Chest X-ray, AP view. Patient: 49 years old, sex M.
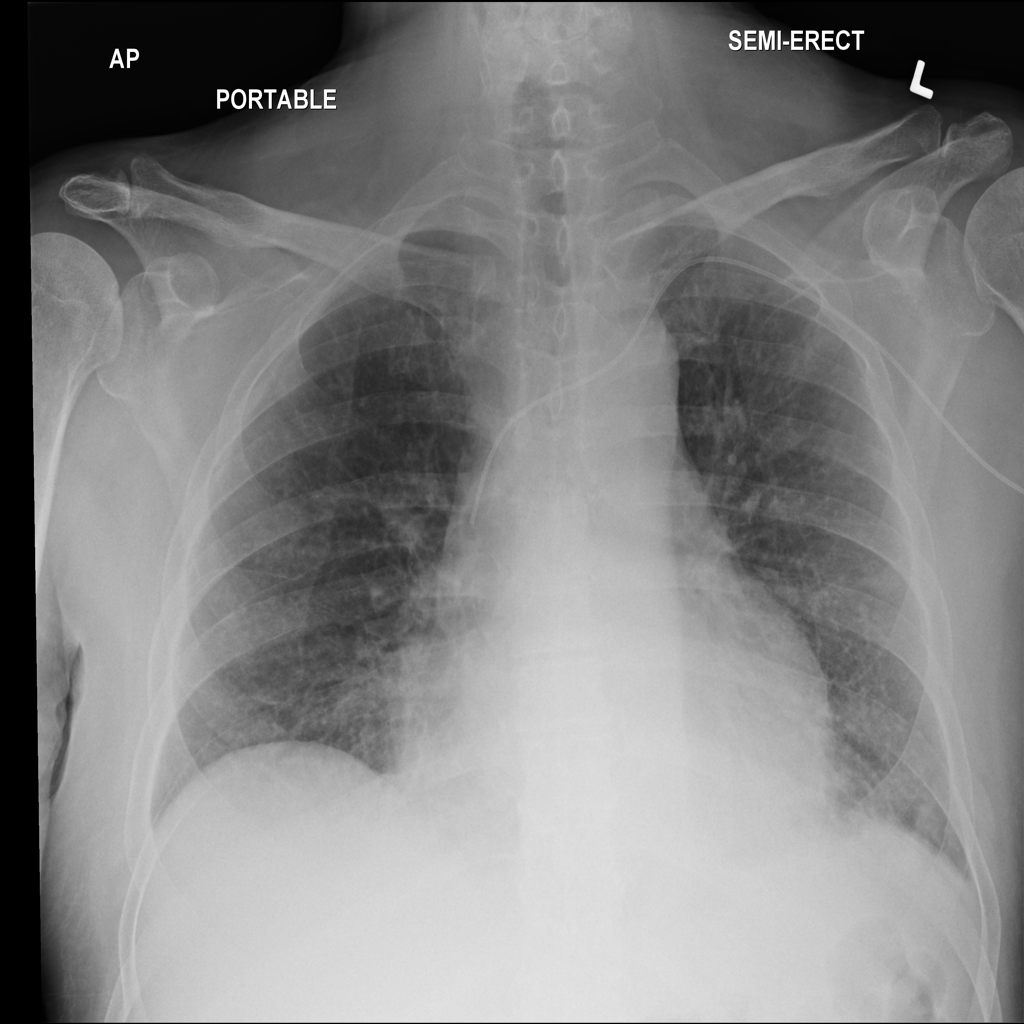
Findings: No Finding